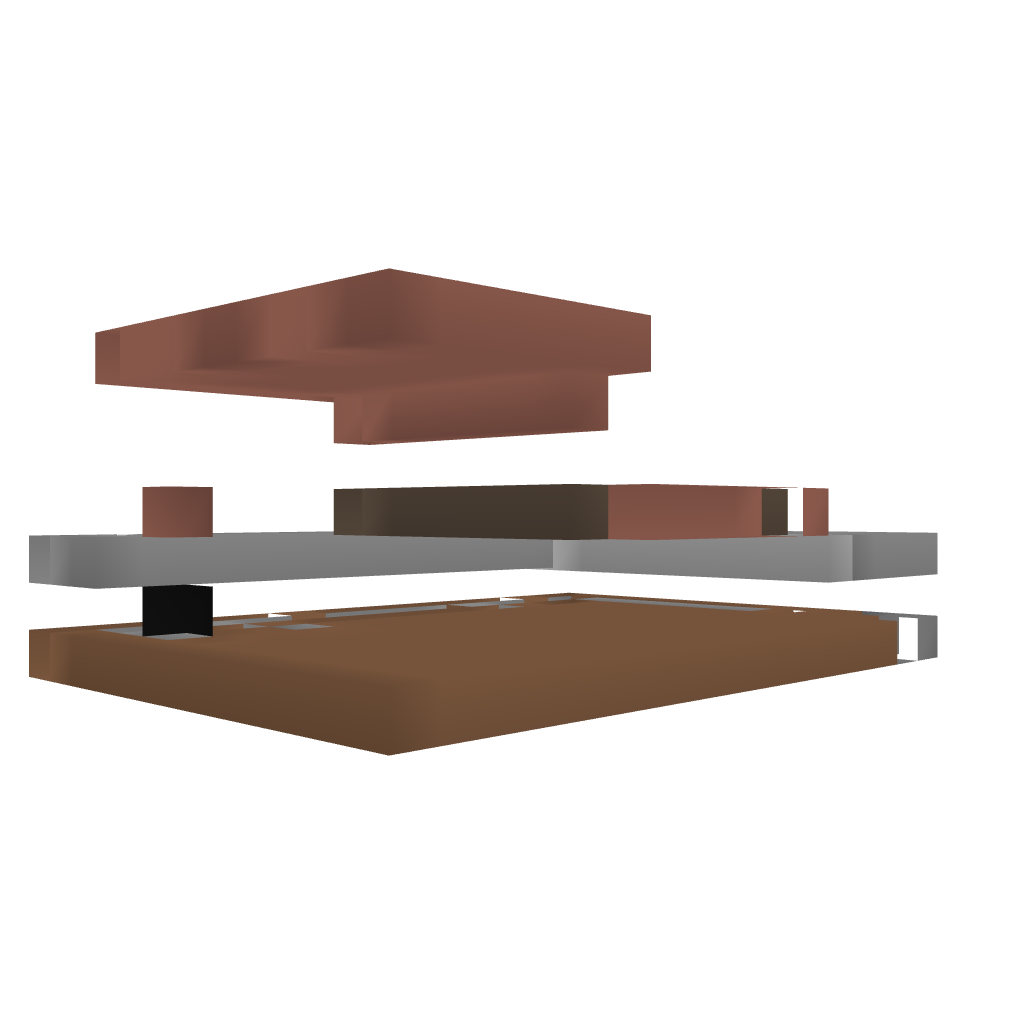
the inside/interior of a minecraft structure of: Wheat farm